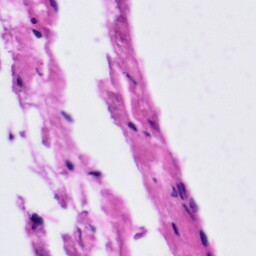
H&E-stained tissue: Tonsil